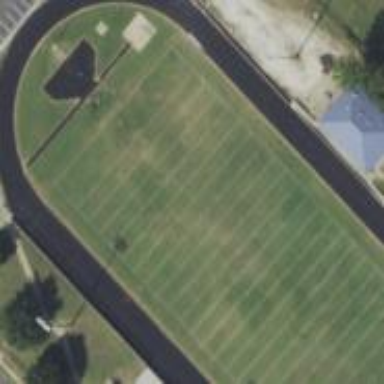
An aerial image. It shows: Pitch for American football.